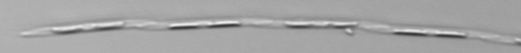
Label: Pseudo-nitzschia